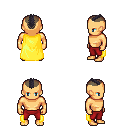
a pixel art fantasy rpg character, male body template, human, tanned skin, yellow cape, red pants, raven short mohawk hairstyle, four views (front, back, left, right), 2x2 character sprite sheet, small pixel art, hard edges, no anti-aliasing